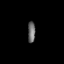
Tissue: prostate
Cell type: T cells
Senescence score: 0.308
Nuclear area (px): 154
Mean DAPI intensity: 107.292